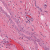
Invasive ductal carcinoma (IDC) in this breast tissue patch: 0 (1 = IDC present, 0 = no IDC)